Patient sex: F
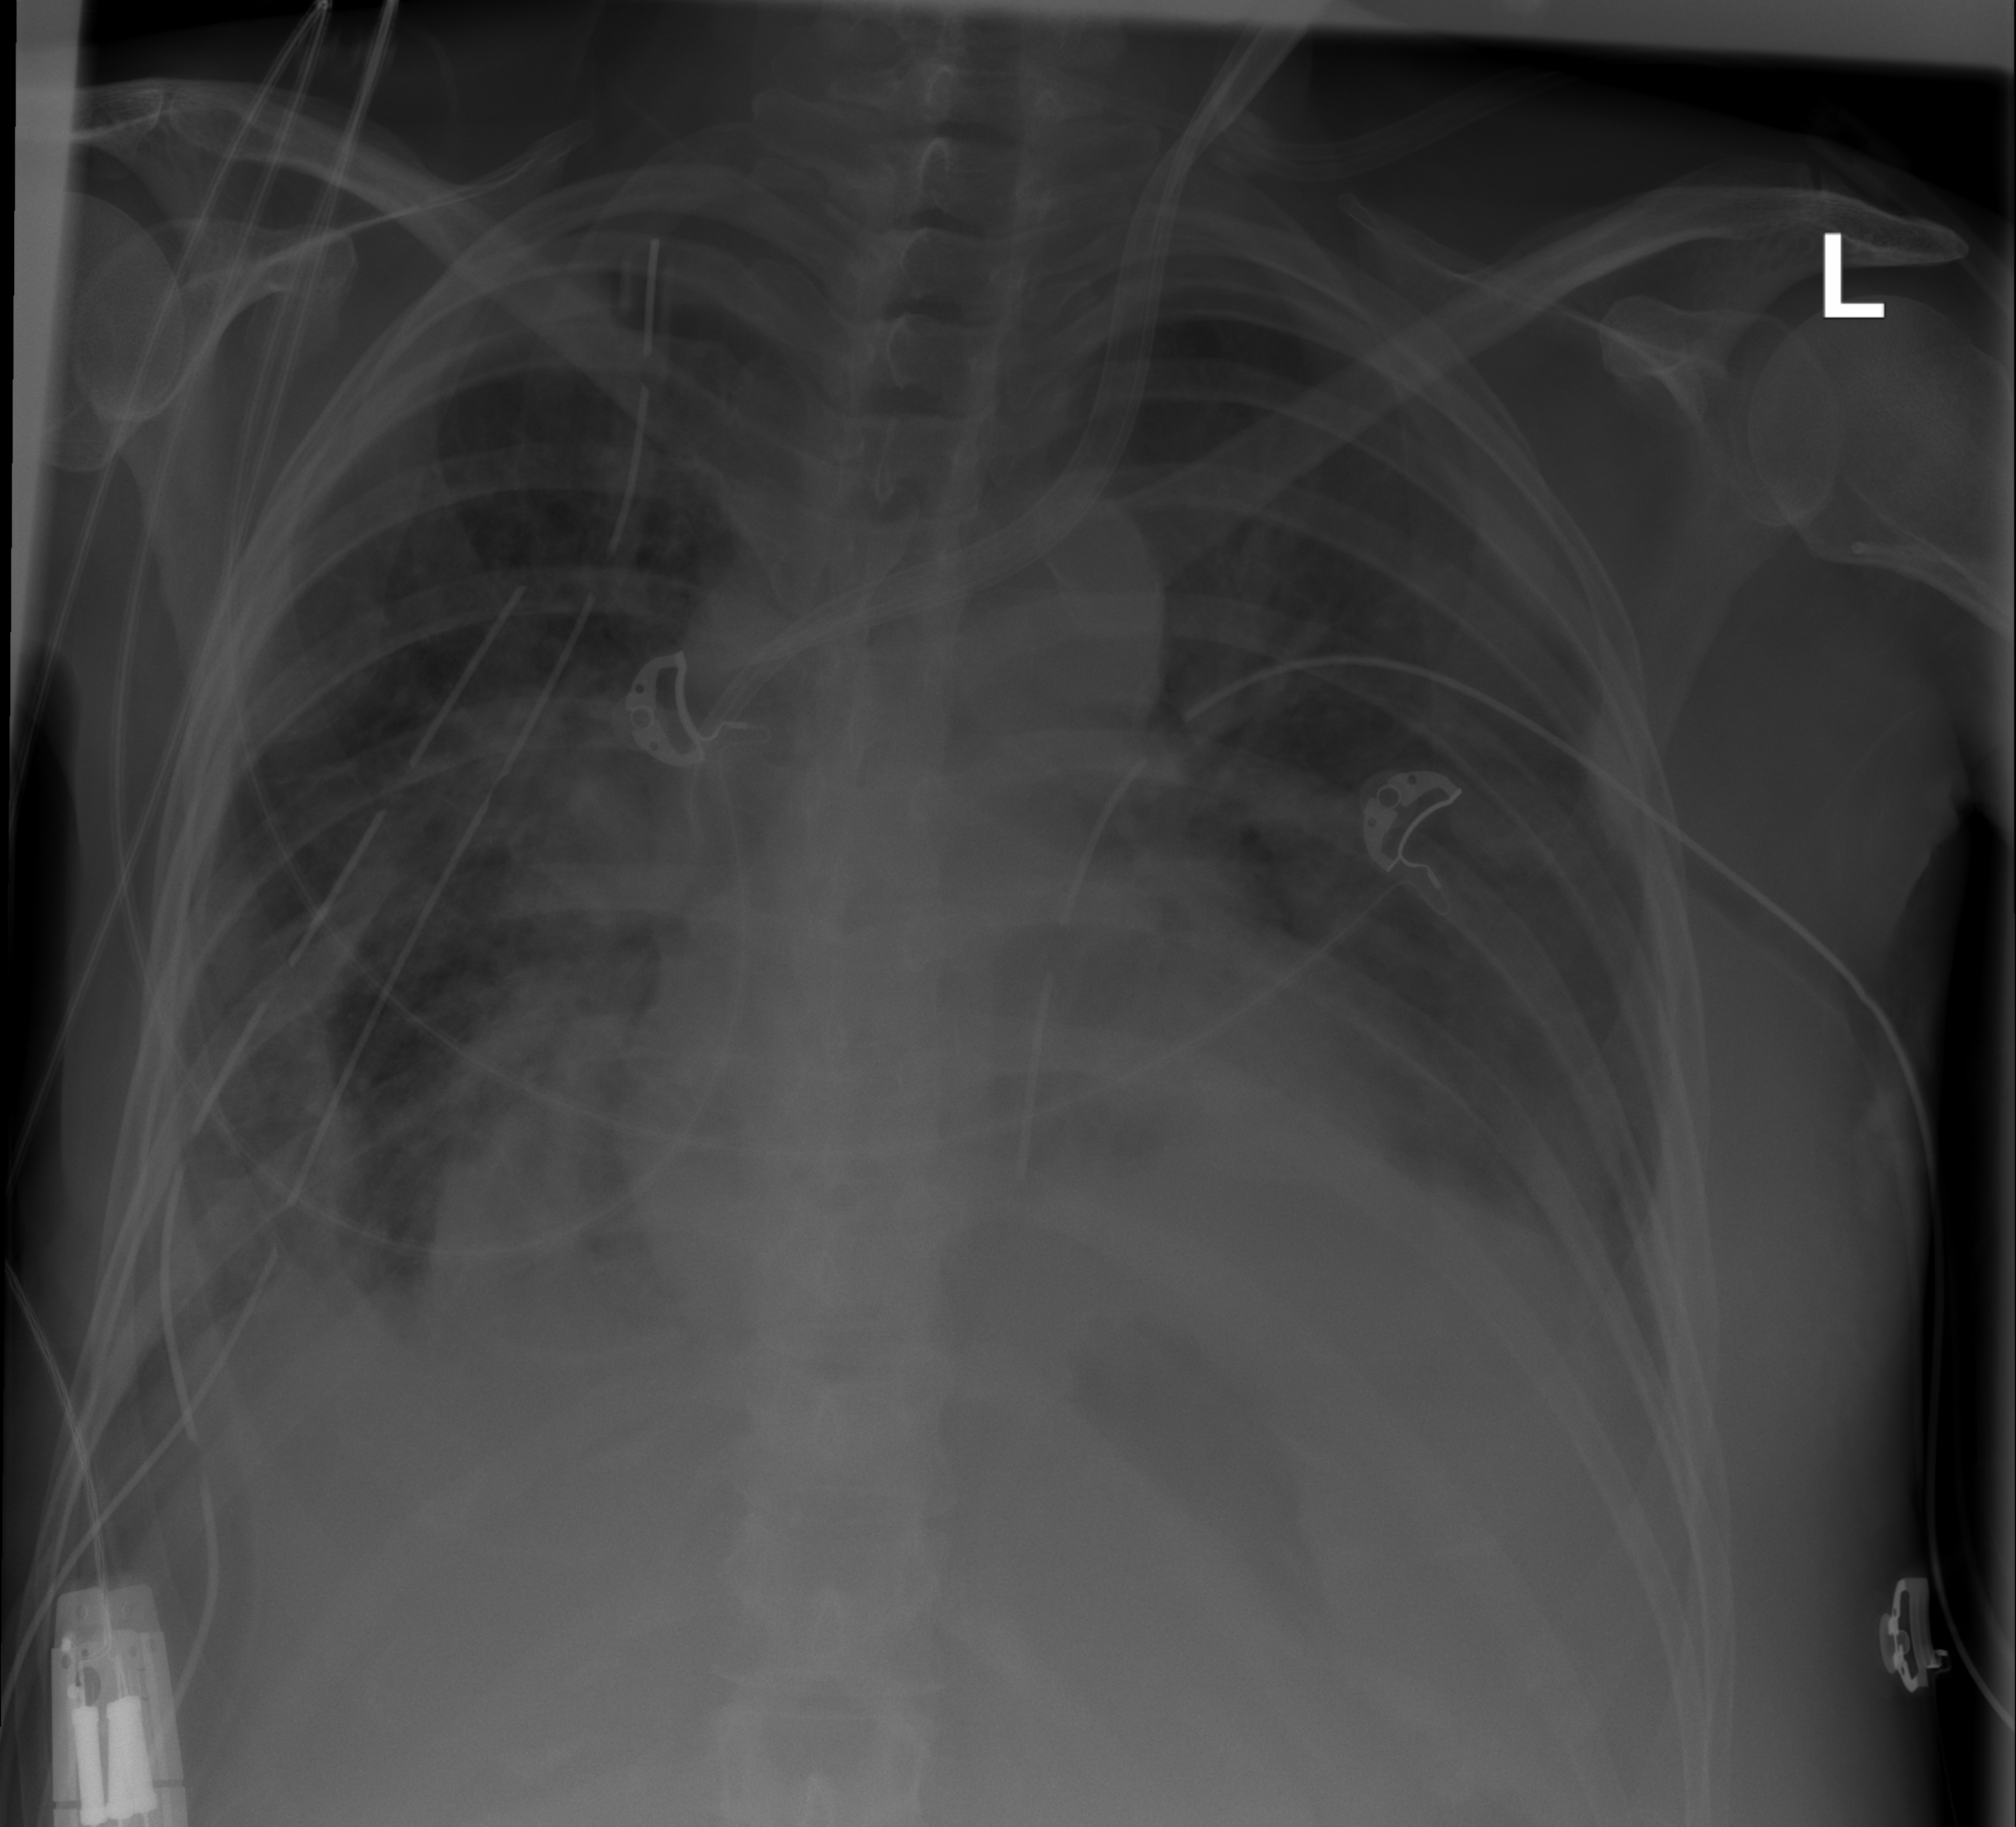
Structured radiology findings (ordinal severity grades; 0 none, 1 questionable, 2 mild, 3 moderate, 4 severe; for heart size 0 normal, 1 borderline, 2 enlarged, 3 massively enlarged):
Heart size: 2
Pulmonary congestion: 2
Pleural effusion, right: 2
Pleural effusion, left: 2
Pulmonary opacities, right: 2
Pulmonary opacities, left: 0
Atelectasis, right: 3
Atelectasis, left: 2